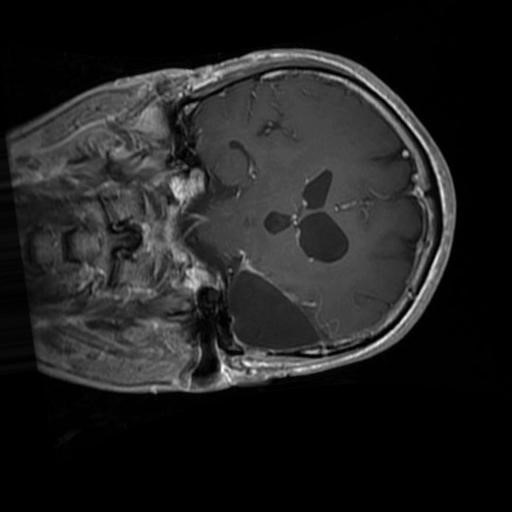
Label: brain_glioma